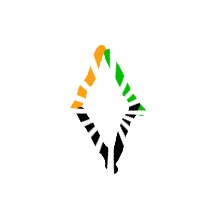
Shape: rhombus